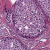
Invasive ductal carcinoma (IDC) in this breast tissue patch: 0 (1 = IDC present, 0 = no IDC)